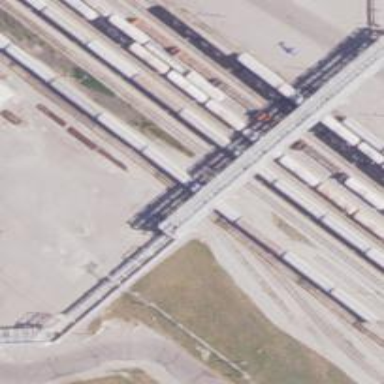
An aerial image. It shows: Rail spur service.